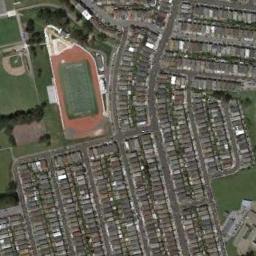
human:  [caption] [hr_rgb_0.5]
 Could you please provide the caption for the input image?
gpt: There are many buildings next to the ground track field .

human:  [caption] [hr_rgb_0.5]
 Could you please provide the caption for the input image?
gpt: The ground track field is surrounded by lots of houses arranged neatly and a baseball diamond is next to the ground track field .

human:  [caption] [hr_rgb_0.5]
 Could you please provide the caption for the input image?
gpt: Track and field are built next to residential areas and lawns .

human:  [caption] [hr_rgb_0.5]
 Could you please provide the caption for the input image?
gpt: There is a small track in the upper left corner .

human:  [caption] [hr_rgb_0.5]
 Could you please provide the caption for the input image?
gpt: There are many buildings arranged neatly near the ground track field .